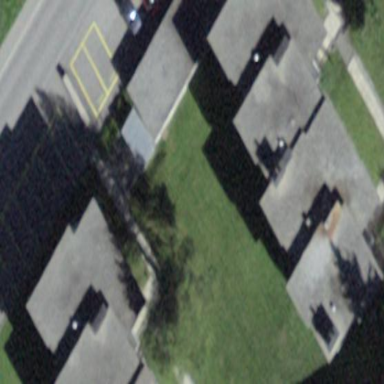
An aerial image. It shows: Flat-roofed building.